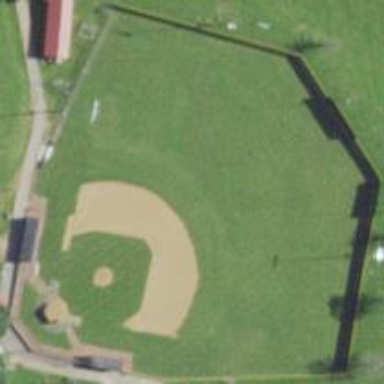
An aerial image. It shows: Baseball pitch for leisure and sports activities.